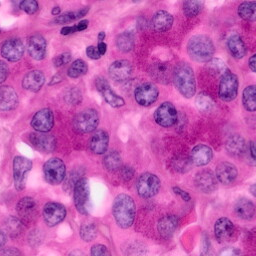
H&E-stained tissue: Pancreatic